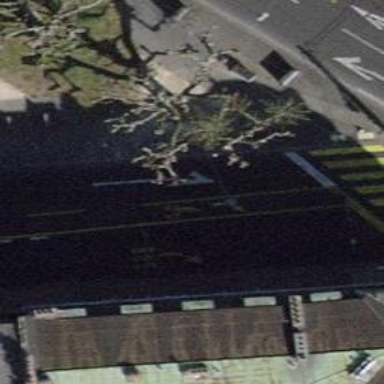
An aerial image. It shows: Secondary road with asphalt surface and designated cycle lane.